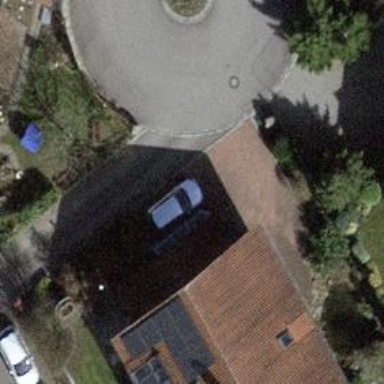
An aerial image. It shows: Residential road with sett surface.